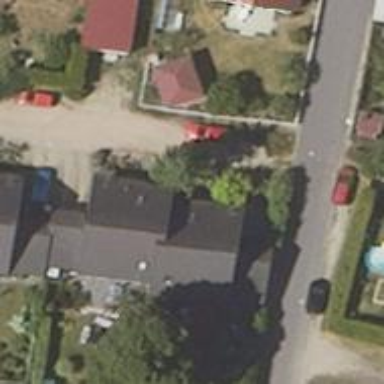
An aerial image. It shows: Alleyway designated as service road.